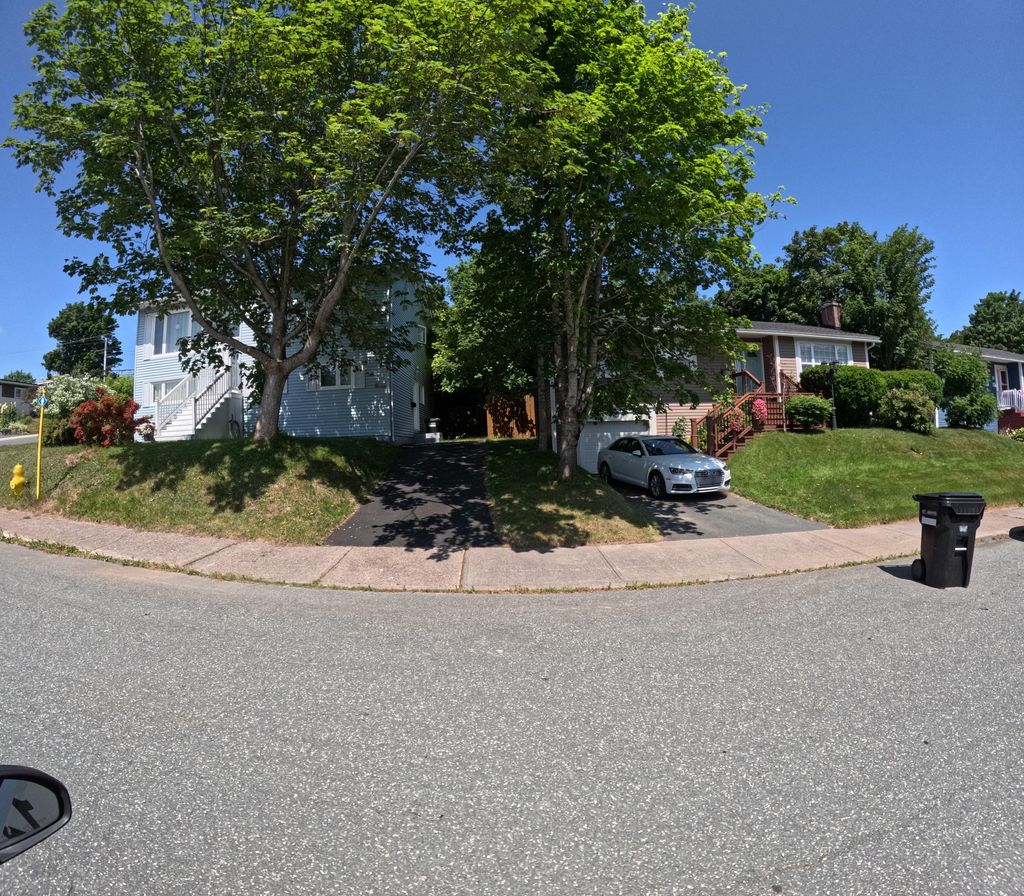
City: st_johns